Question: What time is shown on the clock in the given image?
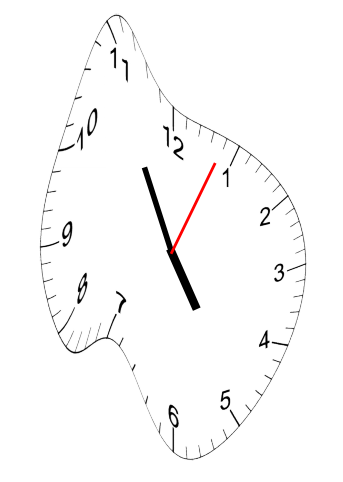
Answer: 04:55:04